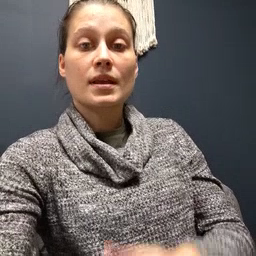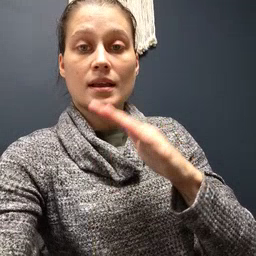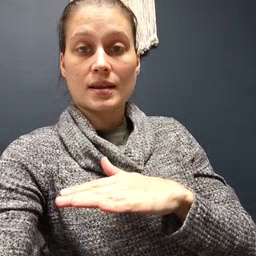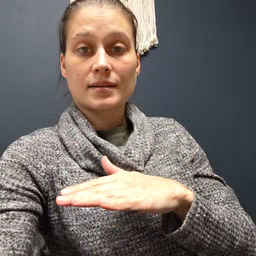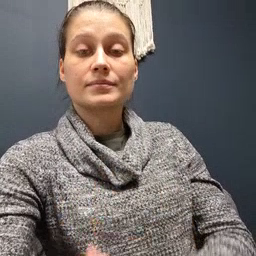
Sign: on